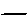
Label: line